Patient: sex M, age 32
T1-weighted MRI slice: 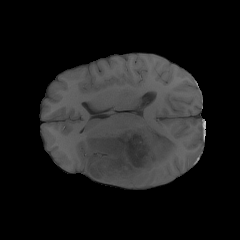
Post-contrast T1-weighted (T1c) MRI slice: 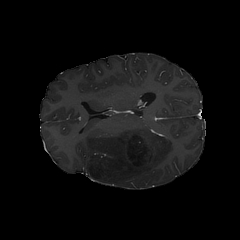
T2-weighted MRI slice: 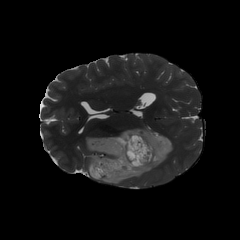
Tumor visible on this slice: yes
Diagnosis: Astrocytoma, IDH-mutant
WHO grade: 2